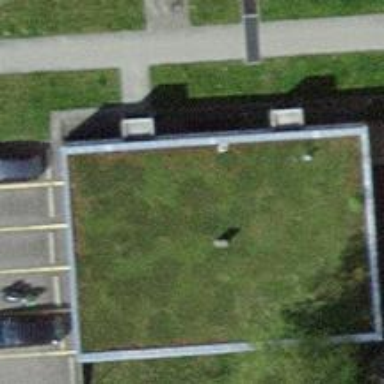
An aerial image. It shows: Police building.